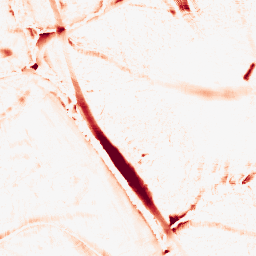
Category: morphological
Decomposition family: morphological_ellipse
Decomposition parameters: operation: opening
width: 20
height: 20
Upsampling method: cubic_catmull_rom
Upsampling parameters: scale: 4
Upsampling scale: 4